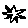
Label: star